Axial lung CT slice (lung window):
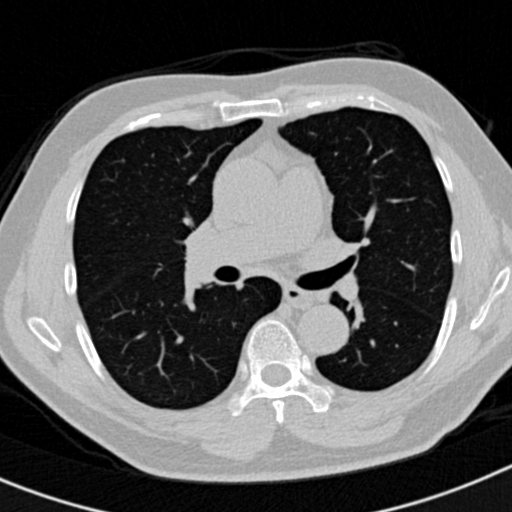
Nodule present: no